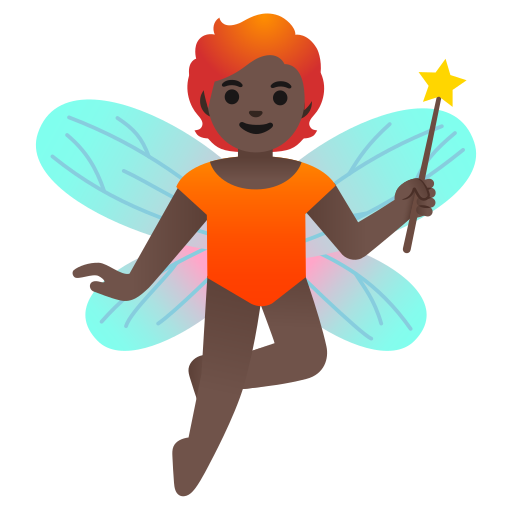
Emoji: 🧚🏿